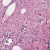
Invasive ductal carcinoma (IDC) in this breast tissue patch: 0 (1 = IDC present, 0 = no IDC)